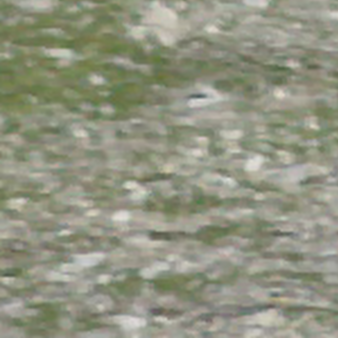
Label: other